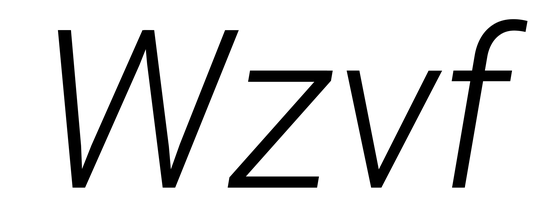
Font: Roboto-Italic_Light_Italic